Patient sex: F
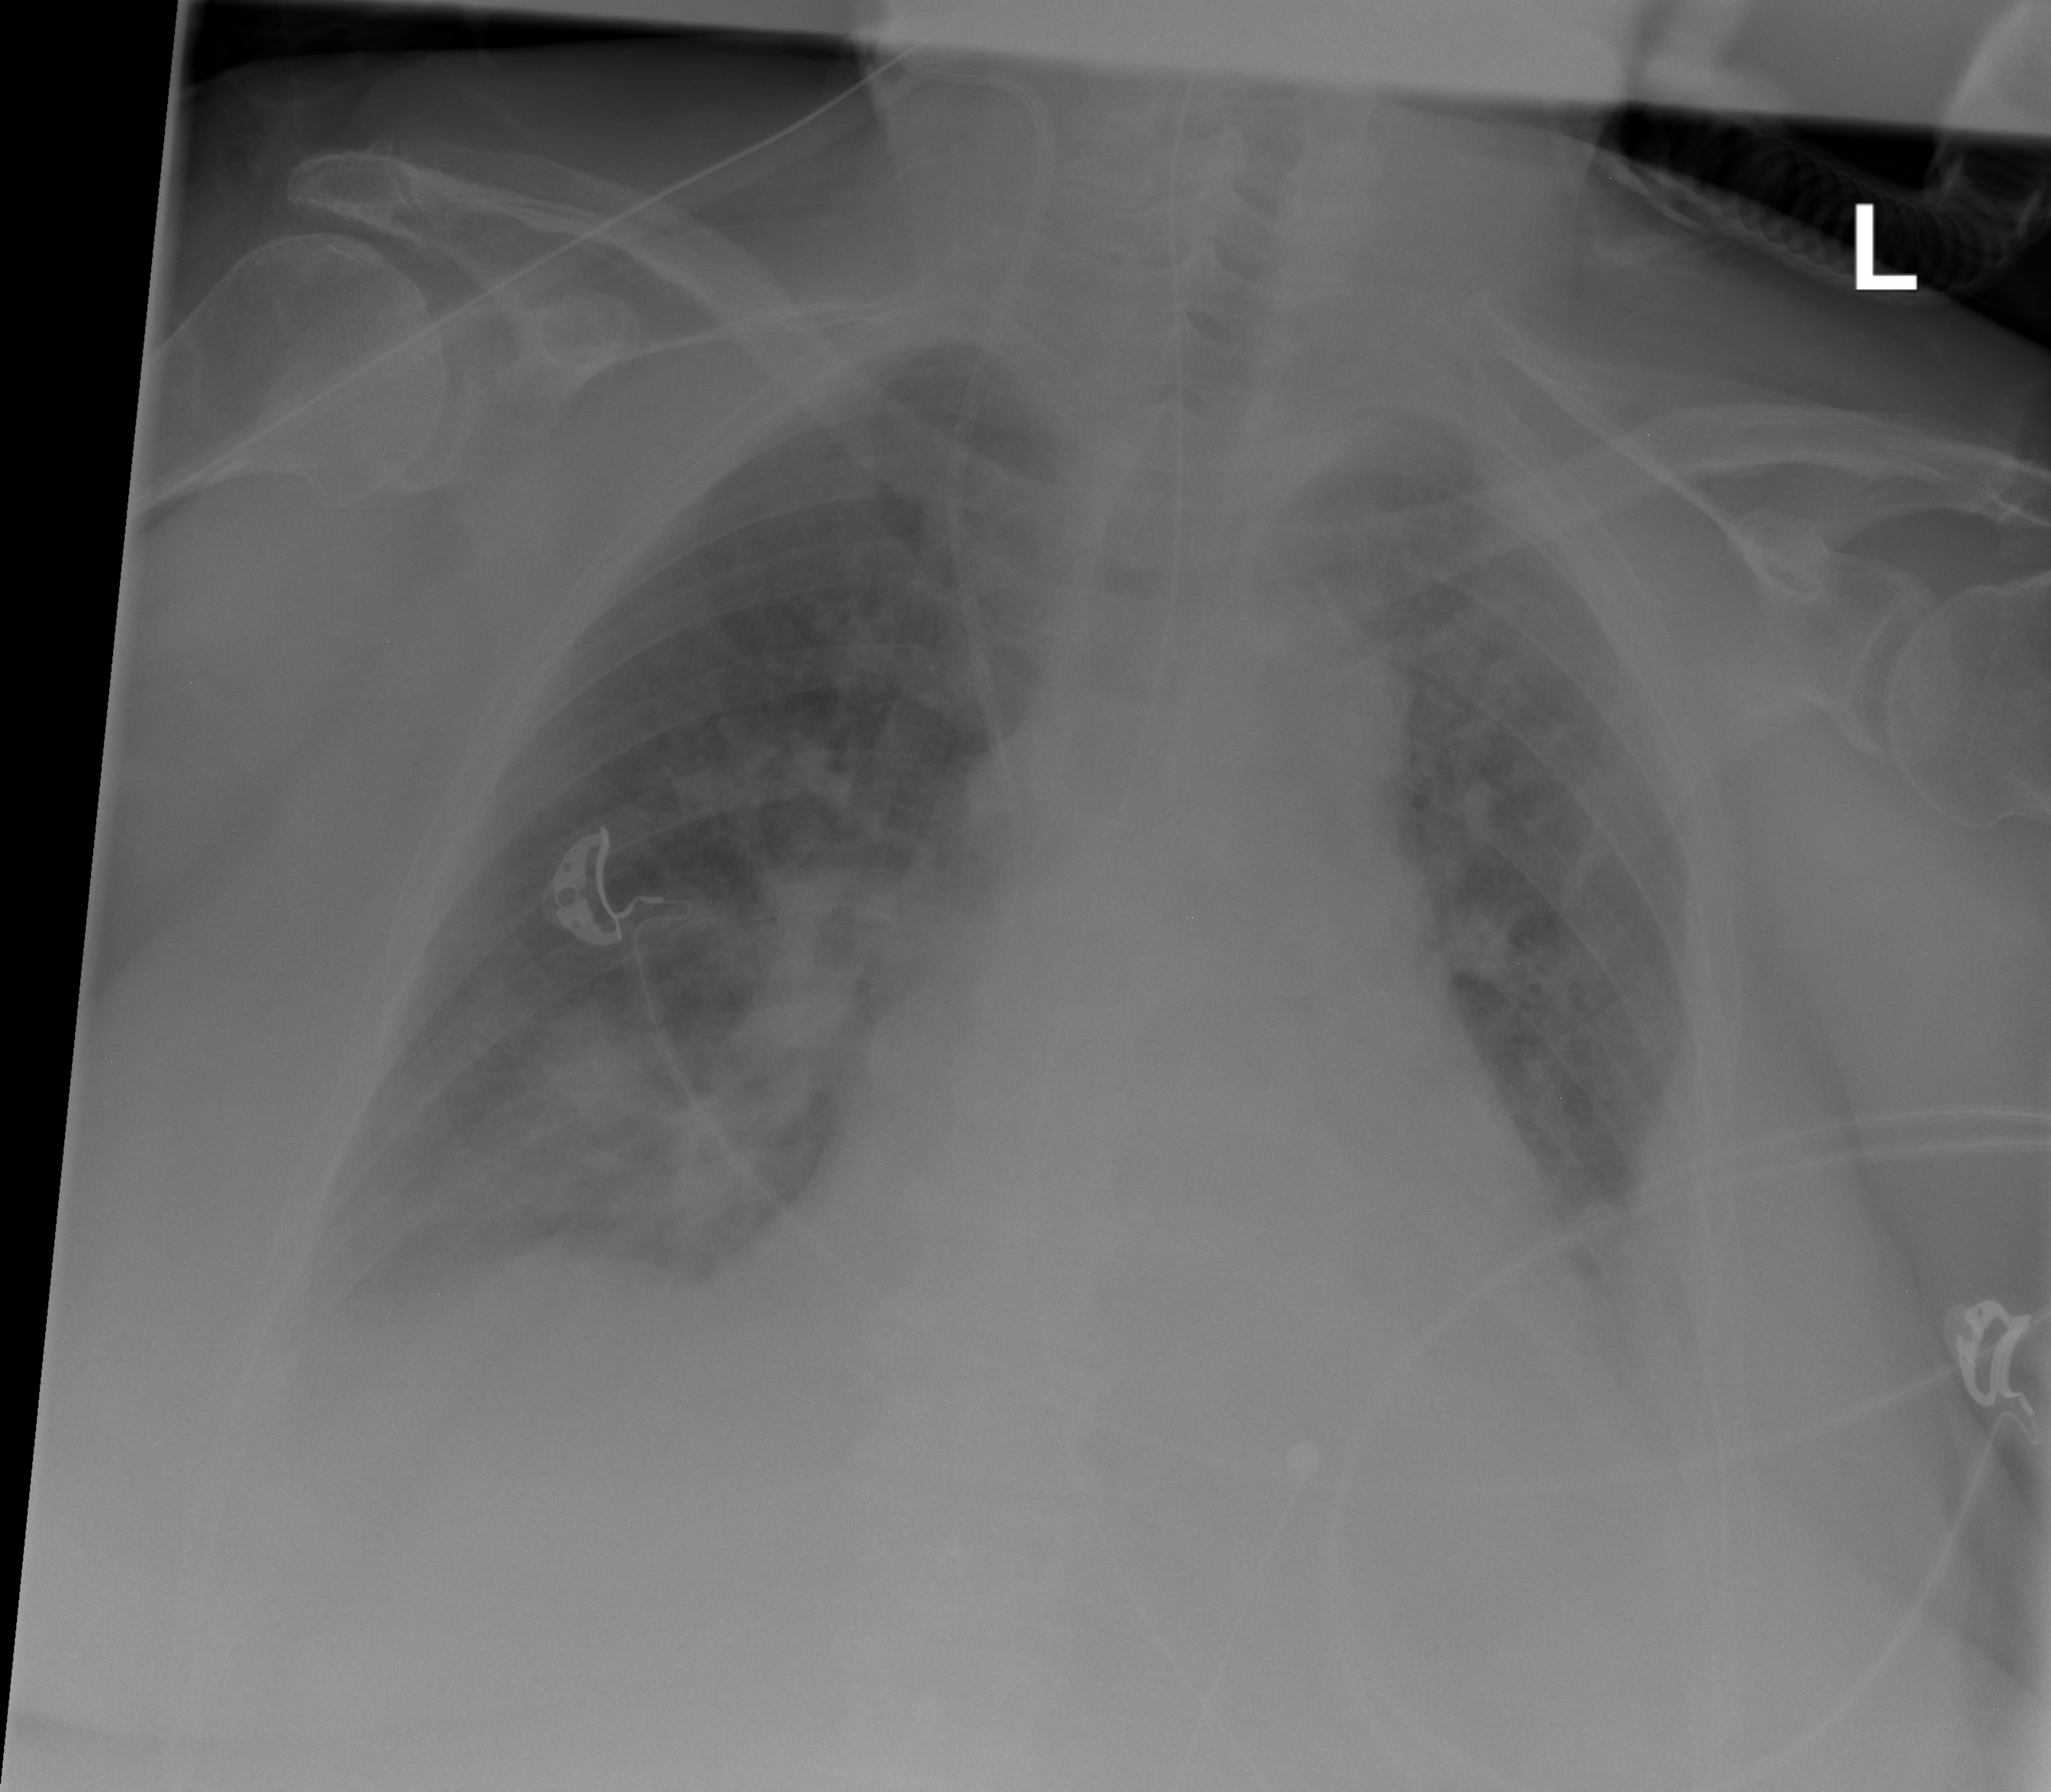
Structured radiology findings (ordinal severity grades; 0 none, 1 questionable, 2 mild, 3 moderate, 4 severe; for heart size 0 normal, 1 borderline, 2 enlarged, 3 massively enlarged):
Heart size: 2
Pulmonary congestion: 0
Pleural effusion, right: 2
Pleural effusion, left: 2
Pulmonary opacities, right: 2
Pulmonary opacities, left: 2
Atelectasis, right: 2
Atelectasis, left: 2